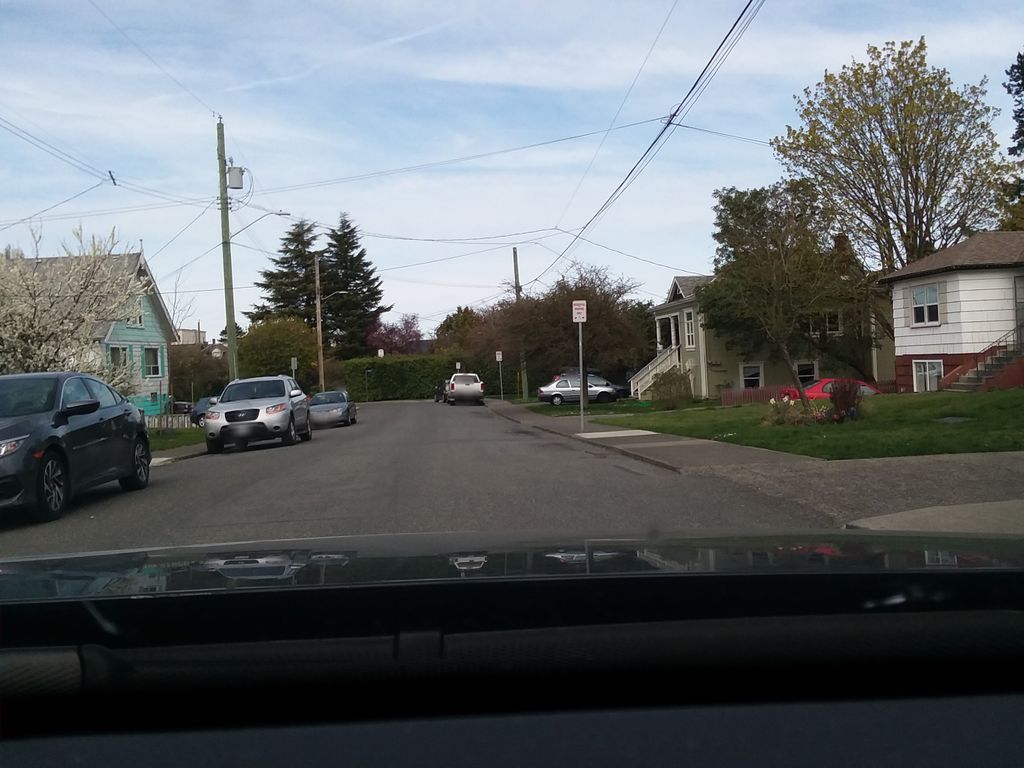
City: victoria